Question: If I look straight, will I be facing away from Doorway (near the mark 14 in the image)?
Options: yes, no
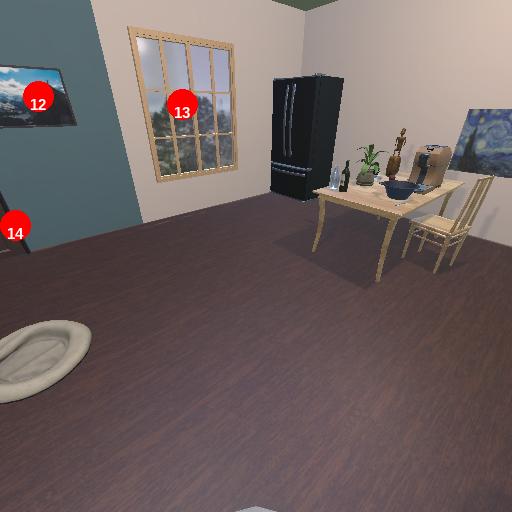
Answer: yes